Question: I am trying to write a simple logical program to find the highest and lowest values, which has already been done. The issue is how to find the index position is when it finds the highest and lowest value. See the attached picture.

'''
#include <iostream>
using namespace std;
int main()
{
int number=0, min=0, max=0;
int *rangeOfNumbers = new int[];
cout<<"Enter 5 numbers: ";
for(int i=0; i<5;i++)
{
cout<<"Enter number "<<i+1<<": ";
cin>>rangeOfNumbers[i];
}
//max min array positions
min=rangeOfNumbers[0];
max=rangeOfNumbers[0];
//find max and mins
for(int j=0; j<5;j++)
{
if(max<rangeOfNumbers[j])
{
max=rangeOfNumbers[j];
}
else if(min>rangeOfNumbers[j])
{
min=rangeOfNumbers[j];
}
}
cout<<"
Min number: "<<min;
cout<<"
Max number: "<<max;
cin.get();
cin.get();
return 0;
}
'''
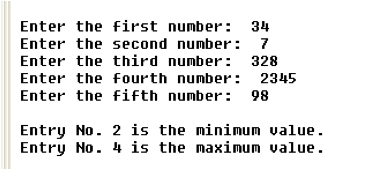
Answer: In addition to updating min and max, also keep an index variable and update it.
'''
//max min array positions
min=rangeOfNumbers[0];
max=rangeOfNumbers[0];
int minindex = 0;
int maxindex = 0;
//find max and mins
for(int j=0; j<5;j++)
{
if(max<rangeOfNumbers[j])
{
max=rangeOfNumbers[j];
maxindex = j;
}
if(min>rangeOfNumbers[j])
{
min=rangeOfNumbers[j];
minindex = j;
}
}
maxindex += 1;
minindex += 1;
'''